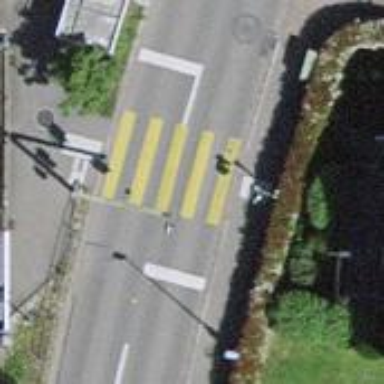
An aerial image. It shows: Road with traffic signals at the crossing.